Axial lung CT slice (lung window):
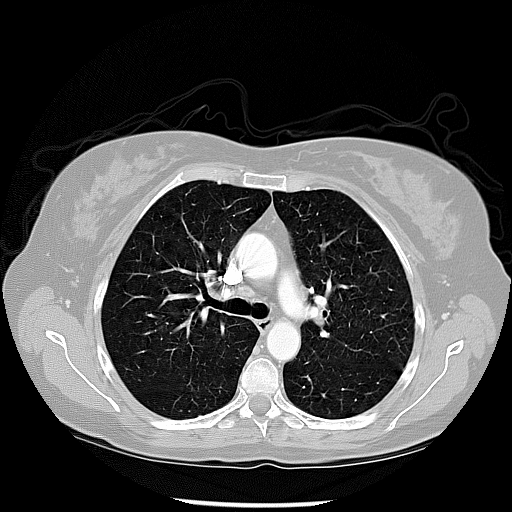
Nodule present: no